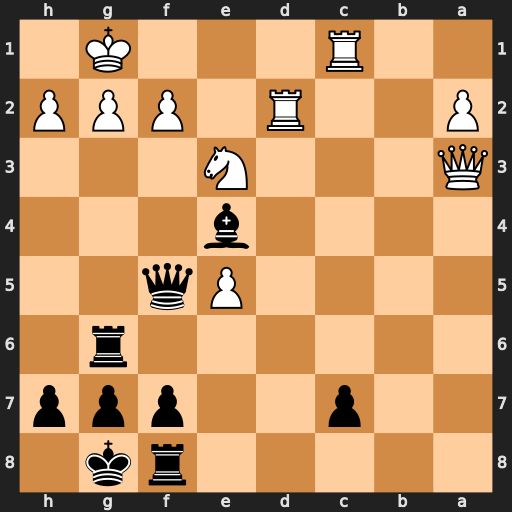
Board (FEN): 5rk1/2p2ppp/6r1/4Pq2/4b3/Q3N3/P2R1PPP/2R3K1
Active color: b
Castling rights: -
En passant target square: -
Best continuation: Qf3 Kf1 Rxg2 Nxg2 Qxa3